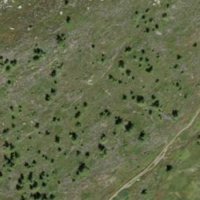
EUNIS habitat code: 26
Species observed at this site:
Campanula persicifolia